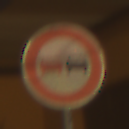
Verkehrszeichen: Ueberholverbot
Umgebung: Outdoor, Urban
Tageszeit: Night
Wetter: Clear
Licht: Artificial
Jahreszeit: NotSpecified
Kontrast: HighContrast